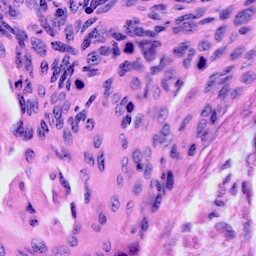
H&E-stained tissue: Cervix